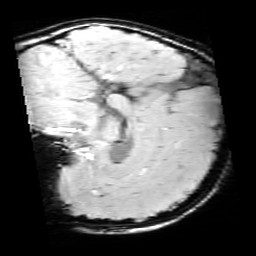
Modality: SWI
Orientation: sagittal
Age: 9
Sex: male
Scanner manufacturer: siemens
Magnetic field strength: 3 T
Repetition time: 0.027 s
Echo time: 0.02 s